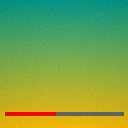
Screen state: on